Brain MRI, t2w sequence, axial 2D slice.
Patient: age 46, sex F, weight 95 kg, height 1.95 m
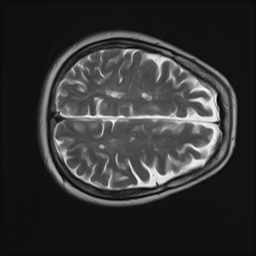